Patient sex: M
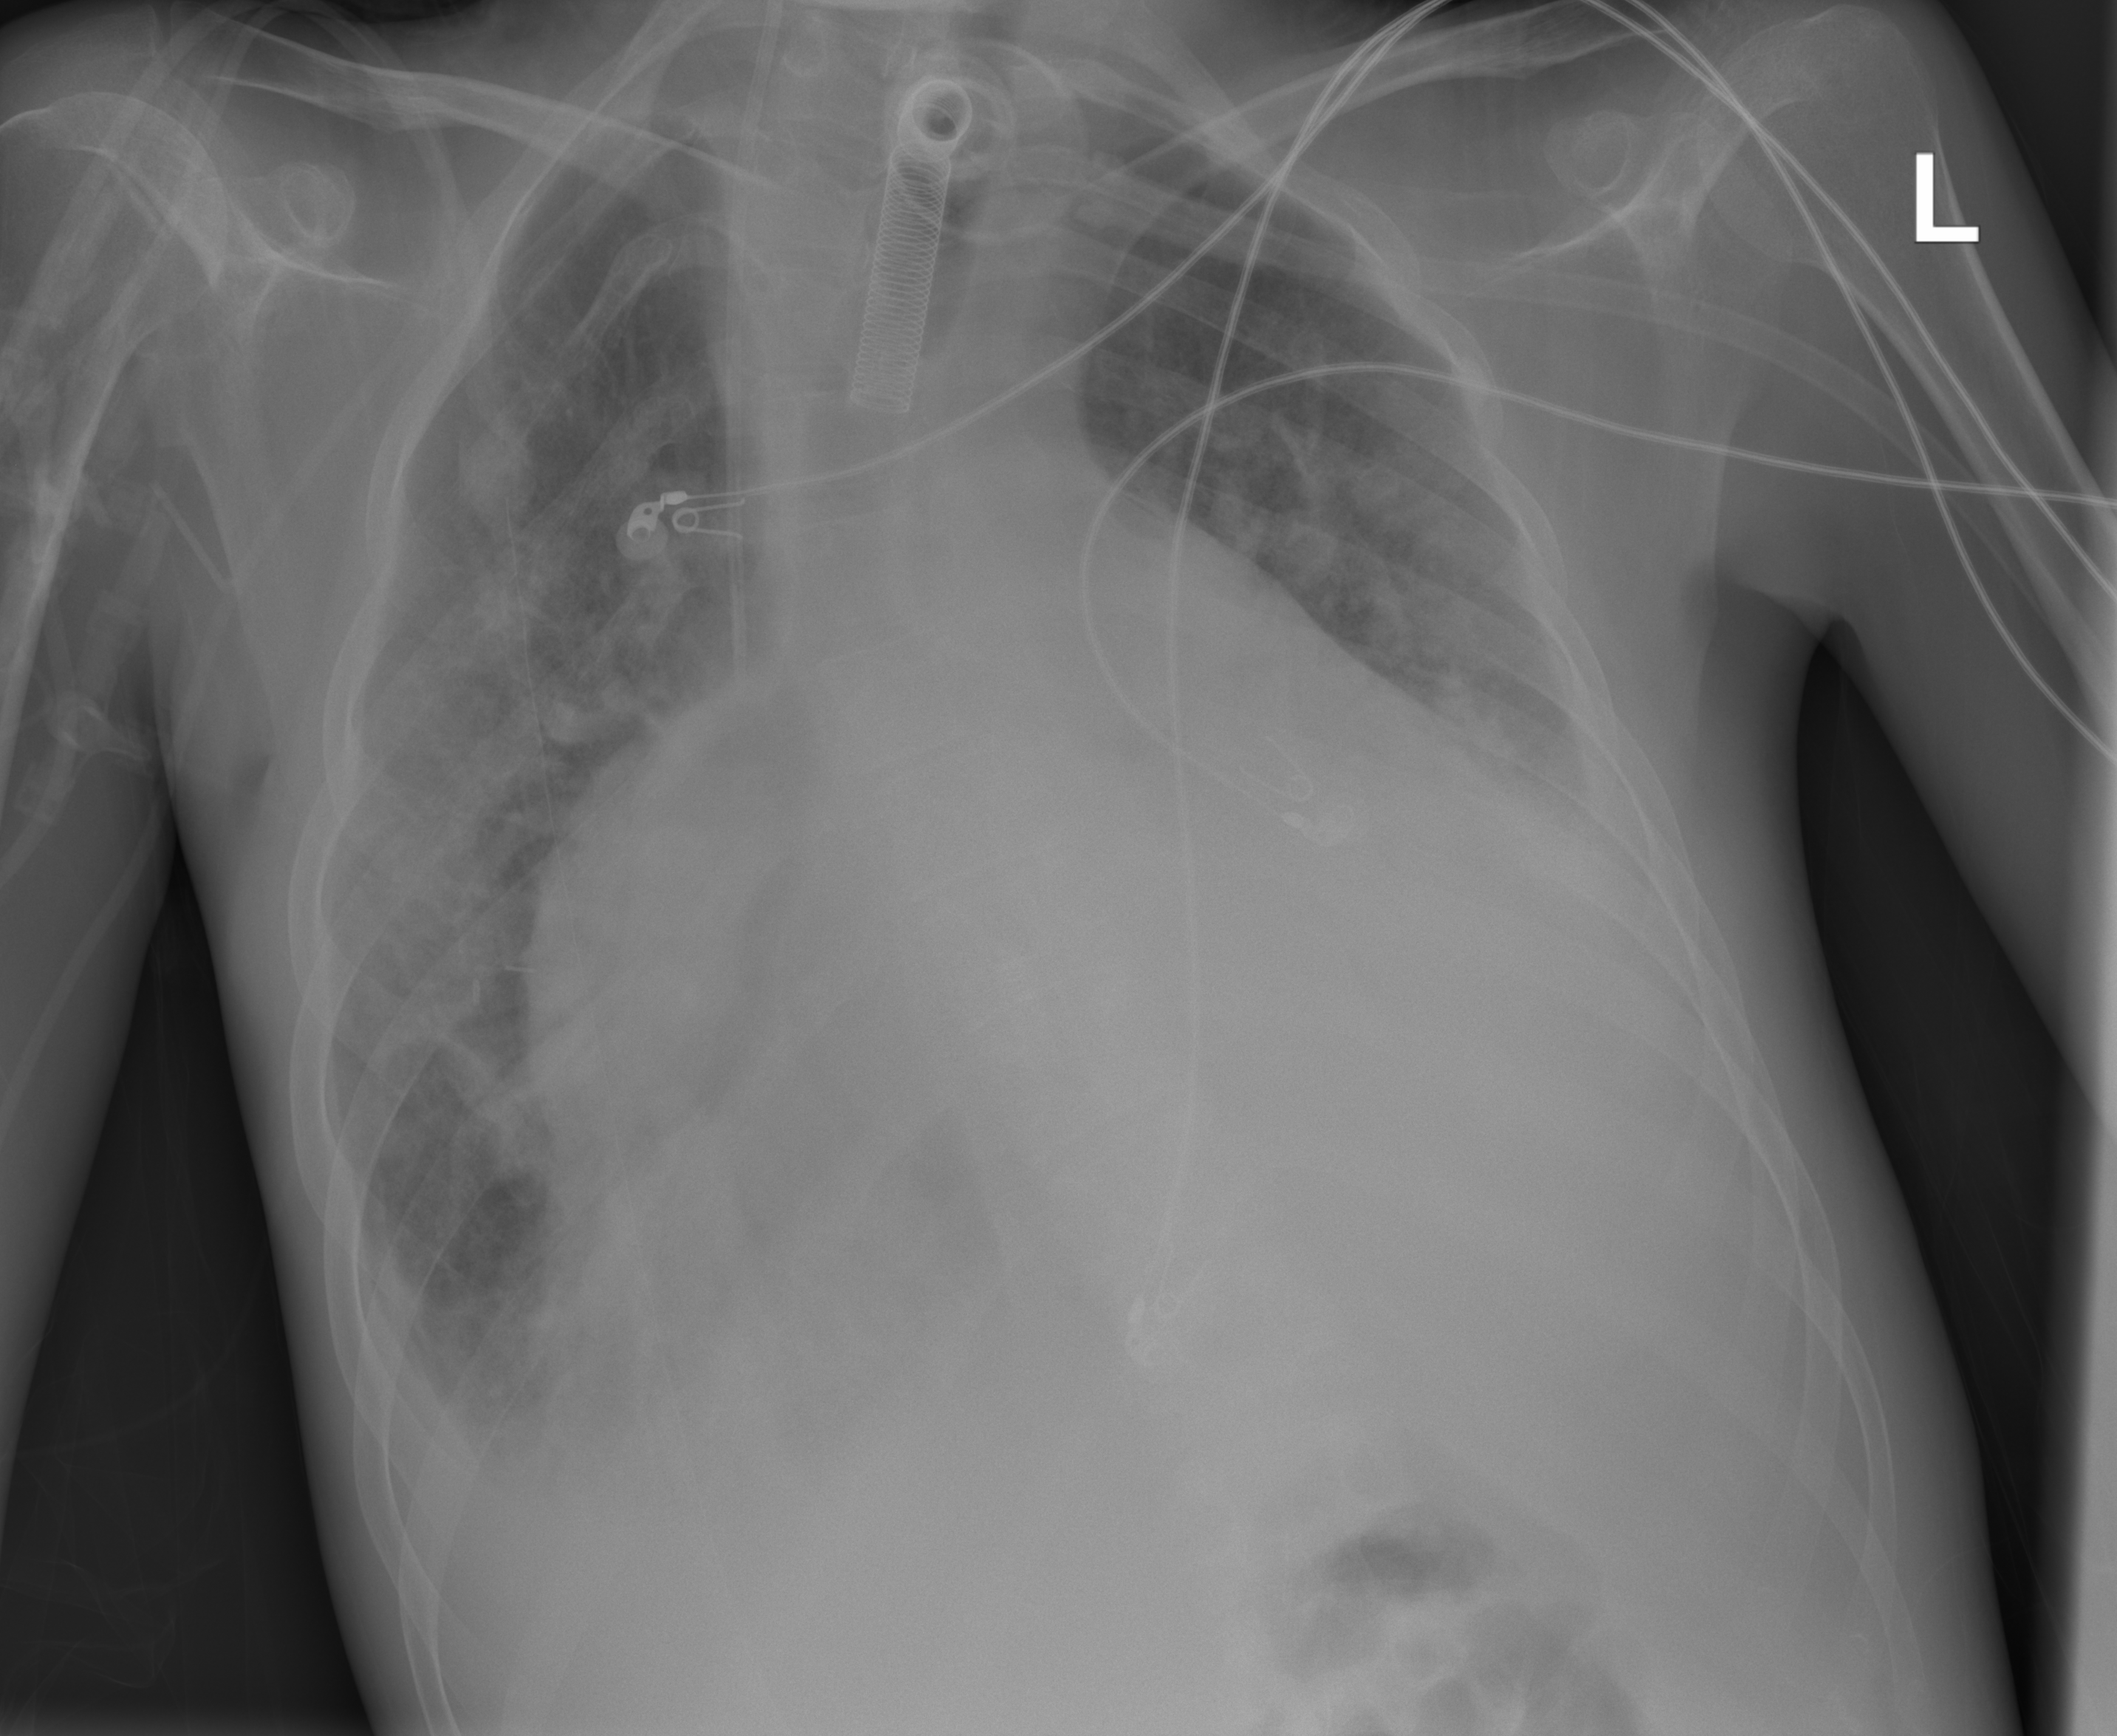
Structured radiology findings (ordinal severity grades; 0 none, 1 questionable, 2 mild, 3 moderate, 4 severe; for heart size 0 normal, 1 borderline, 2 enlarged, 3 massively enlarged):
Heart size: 3
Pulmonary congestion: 2
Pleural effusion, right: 2
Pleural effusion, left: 2
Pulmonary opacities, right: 3
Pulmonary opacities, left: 2
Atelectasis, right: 2
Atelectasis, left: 2